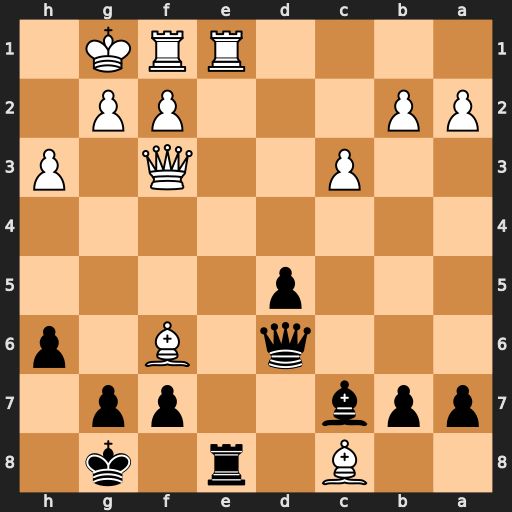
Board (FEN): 2B1r1k1/ppb2pp1/3q1B1p/3p4/8/2P2Q1P/PP3PP1/4RRK1
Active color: b
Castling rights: -
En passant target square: -
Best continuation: Qh2#